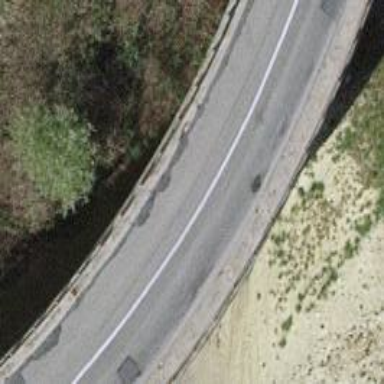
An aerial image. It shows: Secondary link road with asphalt surface.